Question: I'm trying to set fullscreen property to my GUI like that
'''
set(gcf, 'units','normalized','position',[0 0 1 1]);
'''
This doesn't work for me, my window isn't centered and there is a titlebar of matlab that appear above the GUI.
I've found many topic using this, isn't a problem of version ? I'm using Matlab R2012a,
Any solution for that?
Thanks !
ps: it's fullscreen but not centered

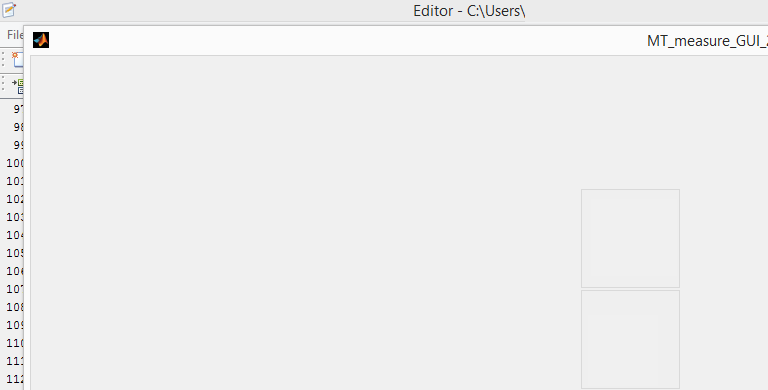
Answer: Normally, a figure window can be maximized by obtaining the underlying Java Frame object and calling its 'setMaximized' method:
'''
jf = get(handle(gcf), 'JavaFrame');
jf.setMaximized(true)
'''
If this doesn't work, the likely reason is that resizing is disabled for that figure window. You should be able to re-enable resizing this way:
'''
set(gcf, 'Resize', 'on')
'''
Of course, replace 'gcf' with the handle of the respective figure if it is not the current figure.